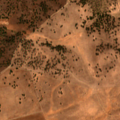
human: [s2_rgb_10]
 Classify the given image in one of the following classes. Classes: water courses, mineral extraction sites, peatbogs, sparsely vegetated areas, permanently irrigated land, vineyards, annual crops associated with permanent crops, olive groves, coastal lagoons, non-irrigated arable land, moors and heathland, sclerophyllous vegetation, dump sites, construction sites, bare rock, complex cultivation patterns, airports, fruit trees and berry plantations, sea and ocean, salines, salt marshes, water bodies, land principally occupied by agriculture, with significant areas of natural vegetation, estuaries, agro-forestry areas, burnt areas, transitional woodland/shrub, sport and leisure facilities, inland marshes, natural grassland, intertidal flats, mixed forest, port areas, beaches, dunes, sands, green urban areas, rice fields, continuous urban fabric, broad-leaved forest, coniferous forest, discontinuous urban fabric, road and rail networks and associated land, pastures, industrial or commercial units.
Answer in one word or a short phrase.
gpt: pastures, agro-forestry areas